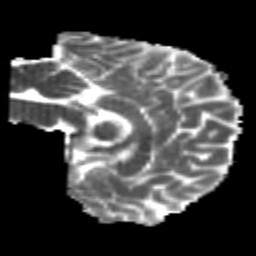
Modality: MD
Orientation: sagittal
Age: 21
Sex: male
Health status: healthy
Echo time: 0.074 s